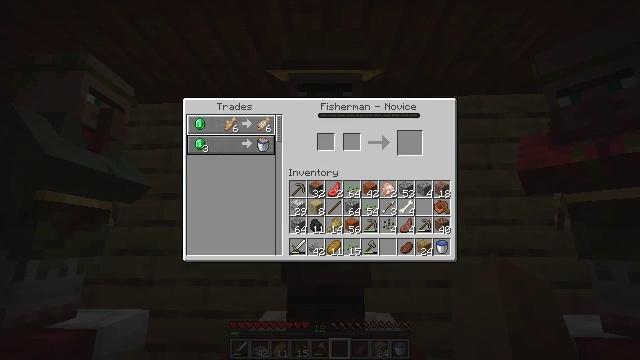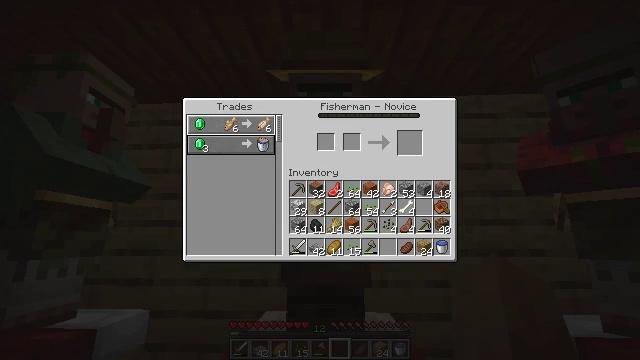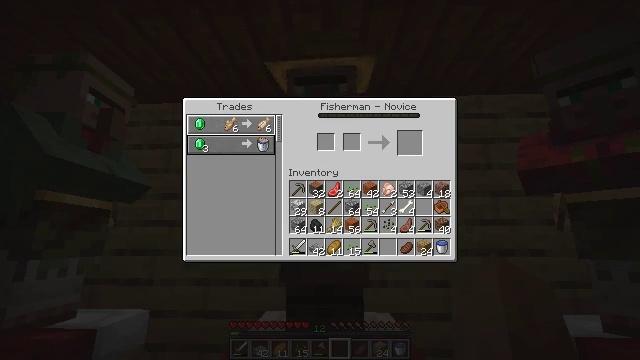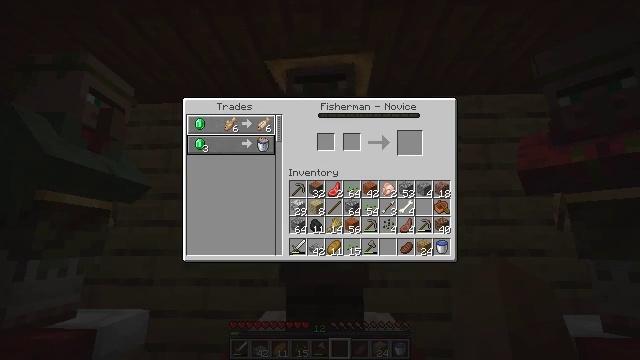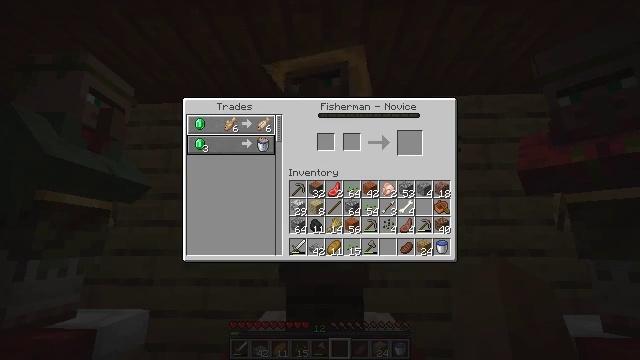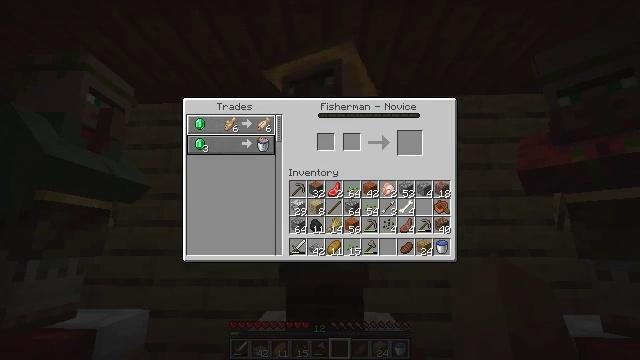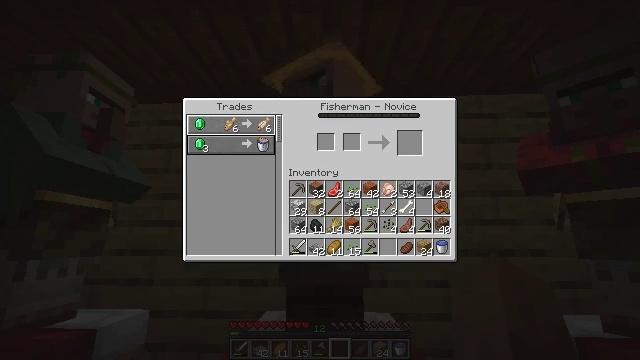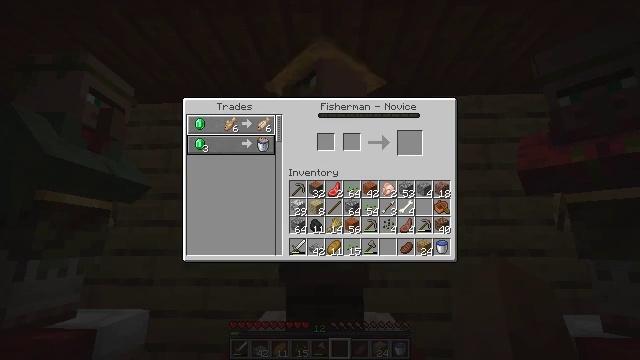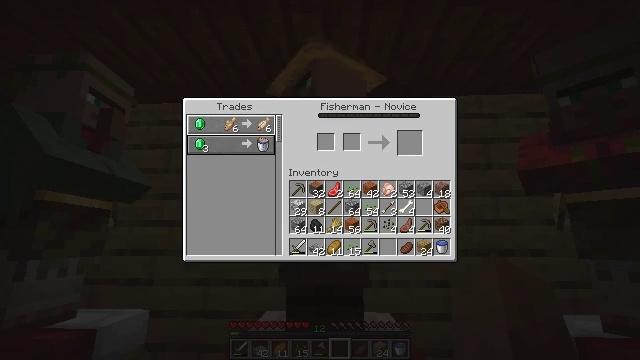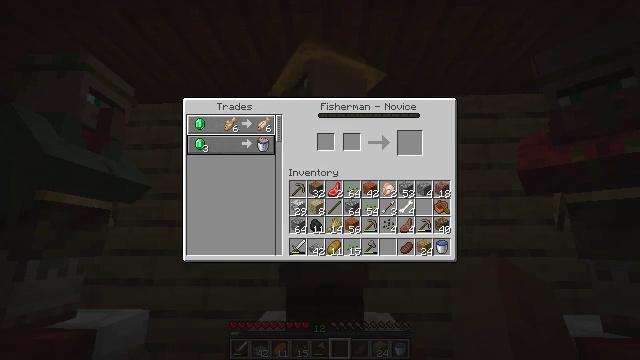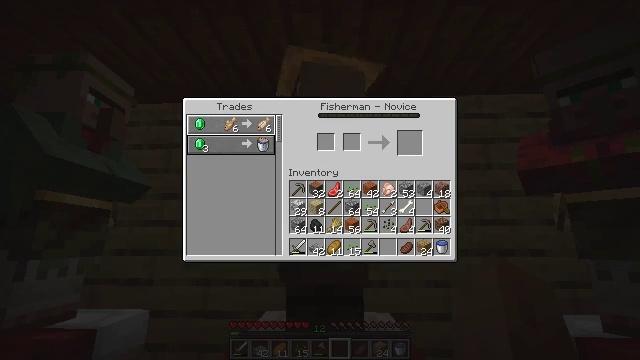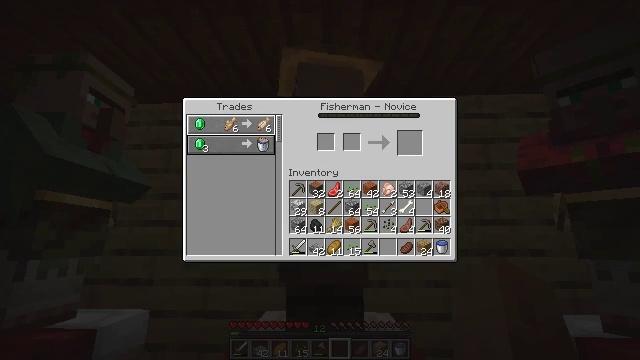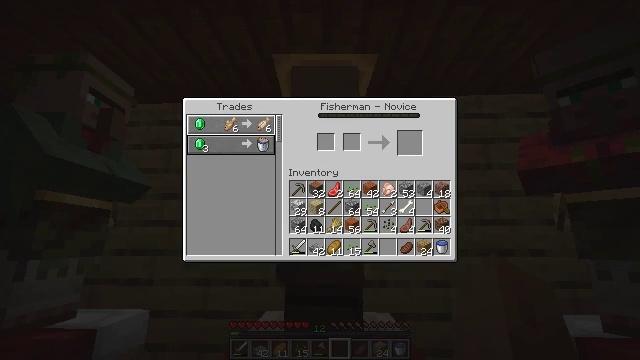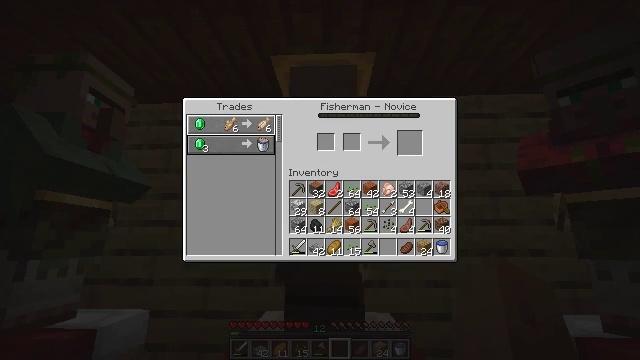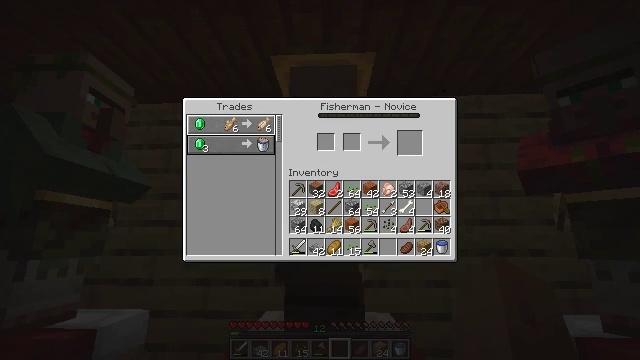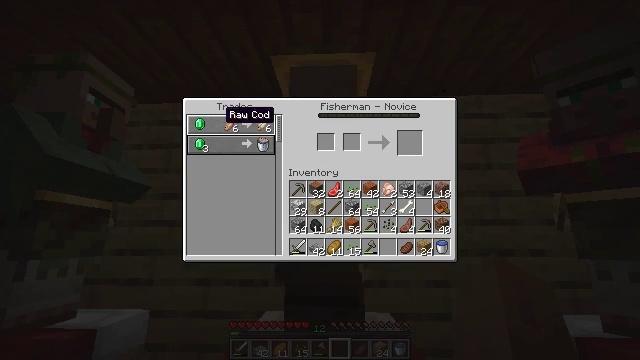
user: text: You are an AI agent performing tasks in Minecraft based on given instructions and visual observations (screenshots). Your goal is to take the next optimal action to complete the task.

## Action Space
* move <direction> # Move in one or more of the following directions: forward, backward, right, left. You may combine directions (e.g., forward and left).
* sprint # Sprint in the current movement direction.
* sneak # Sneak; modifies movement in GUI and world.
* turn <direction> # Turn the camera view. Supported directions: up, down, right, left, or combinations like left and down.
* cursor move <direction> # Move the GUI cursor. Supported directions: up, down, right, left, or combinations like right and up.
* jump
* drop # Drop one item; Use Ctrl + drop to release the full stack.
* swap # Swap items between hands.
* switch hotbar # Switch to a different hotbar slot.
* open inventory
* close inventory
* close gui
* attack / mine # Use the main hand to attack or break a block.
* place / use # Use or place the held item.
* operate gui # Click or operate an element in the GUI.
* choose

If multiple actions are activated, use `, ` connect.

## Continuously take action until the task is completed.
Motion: motion action
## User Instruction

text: Collect cobblestone slabs from your build.
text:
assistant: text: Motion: no_op
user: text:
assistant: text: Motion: no_op
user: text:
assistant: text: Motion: no_op
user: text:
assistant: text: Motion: no_op
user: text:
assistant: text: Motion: no_op
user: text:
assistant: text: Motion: no_op
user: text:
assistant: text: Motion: no_op
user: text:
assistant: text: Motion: no_op
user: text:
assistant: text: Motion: no_op
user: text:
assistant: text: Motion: no_op
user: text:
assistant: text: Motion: no_op
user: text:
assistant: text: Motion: no_op
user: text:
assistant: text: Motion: no_op
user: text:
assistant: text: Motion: no_op
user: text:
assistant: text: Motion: no_op
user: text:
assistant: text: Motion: no_op
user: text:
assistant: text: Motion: no_op
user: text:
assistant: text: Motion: no_op
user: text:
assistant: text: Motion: no_op
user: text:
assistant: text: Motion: no_op
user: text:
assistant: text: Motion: no_op
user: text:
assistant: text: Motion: no_op
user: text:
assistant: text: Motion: no_op
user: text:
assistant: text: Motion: no_op
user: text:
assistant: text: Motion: no_op
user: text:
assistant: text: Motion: no_op
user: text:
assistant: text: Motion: no_op
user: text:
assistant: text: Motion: no_op
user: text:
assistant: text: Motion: no_op
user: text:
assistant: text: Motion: no_op